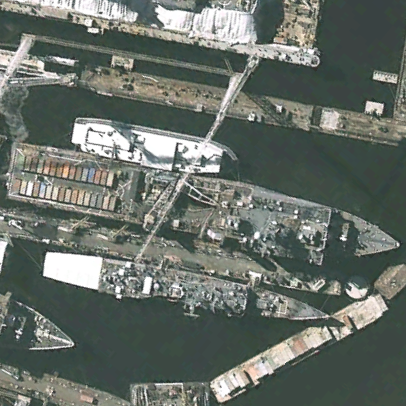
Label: combat